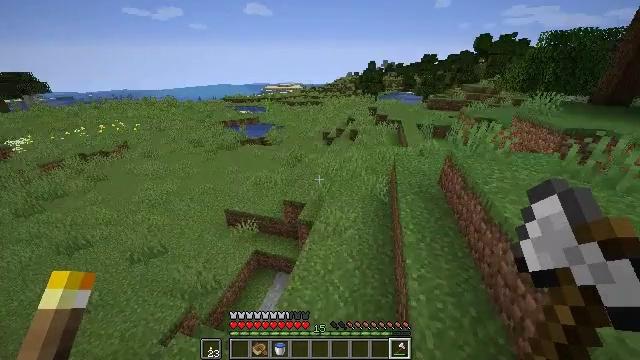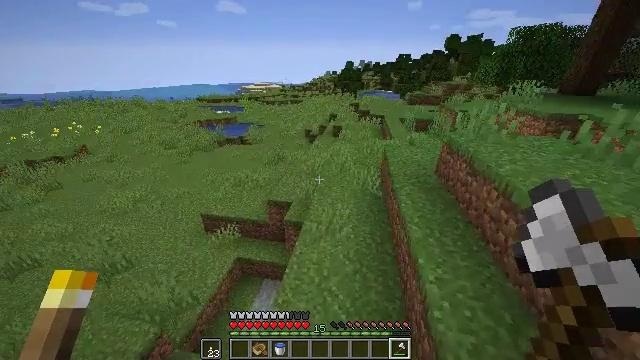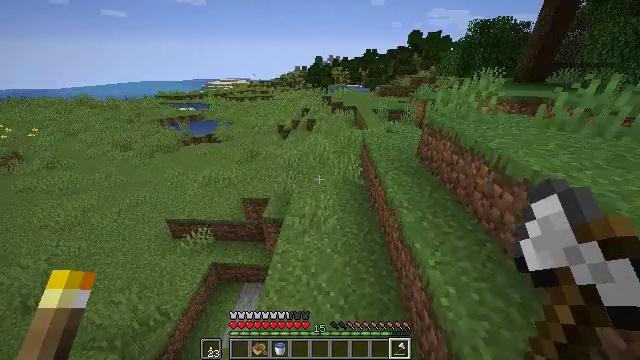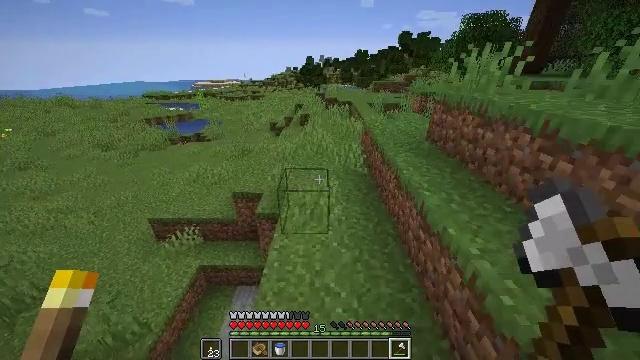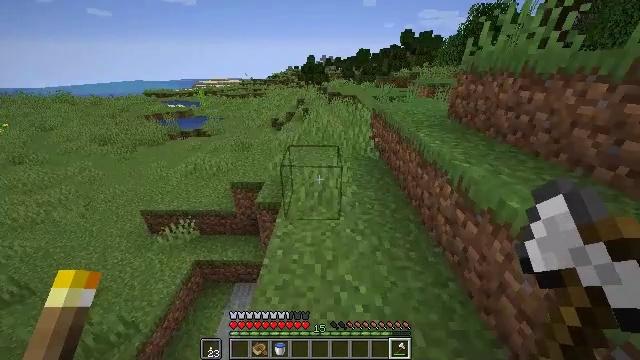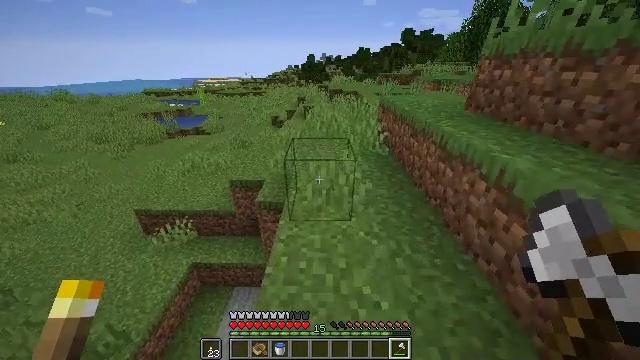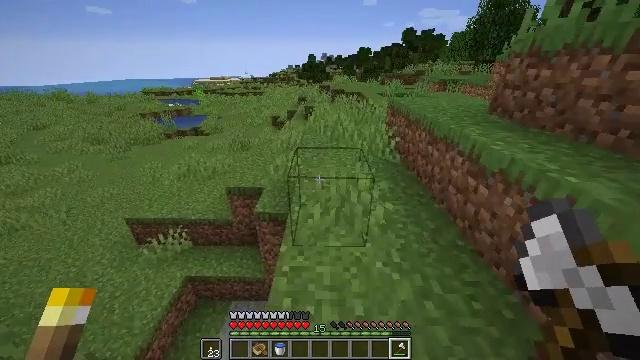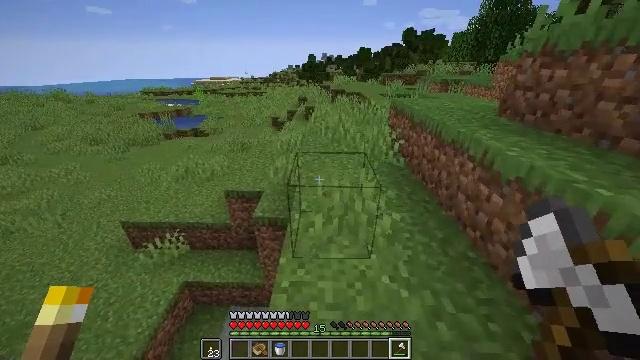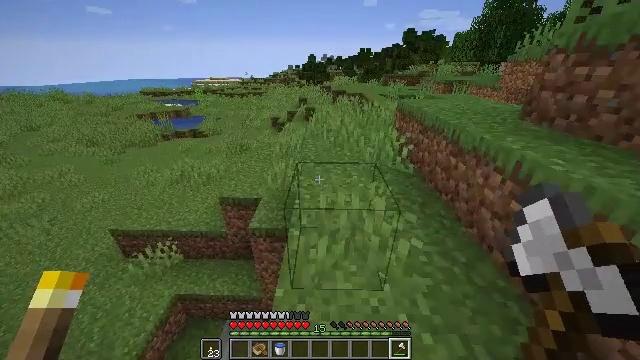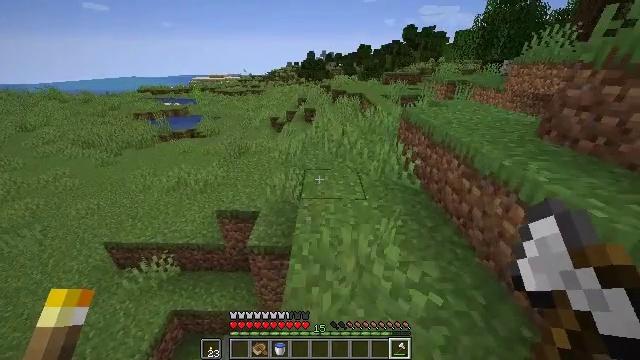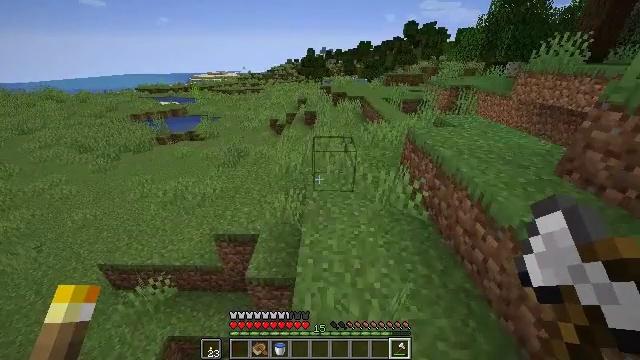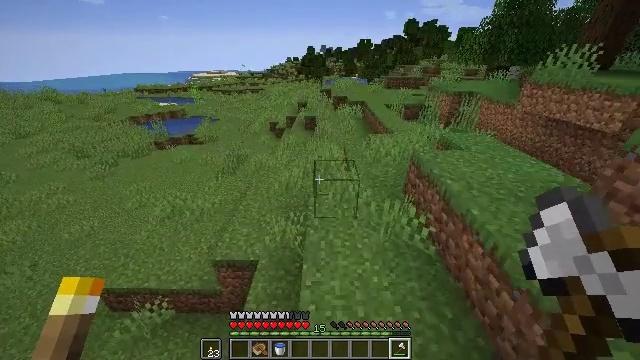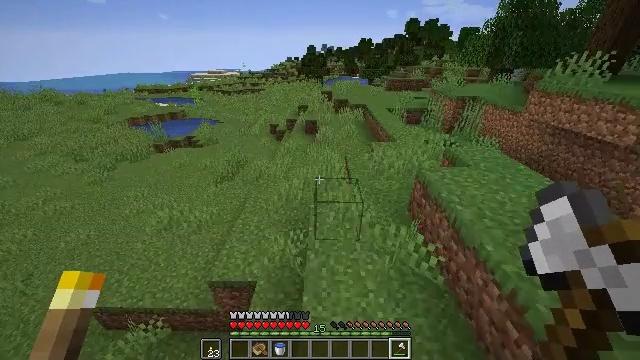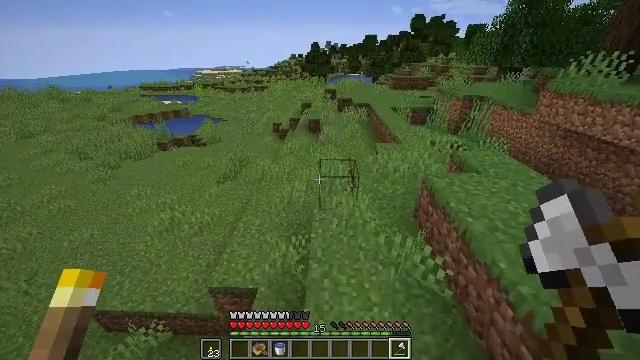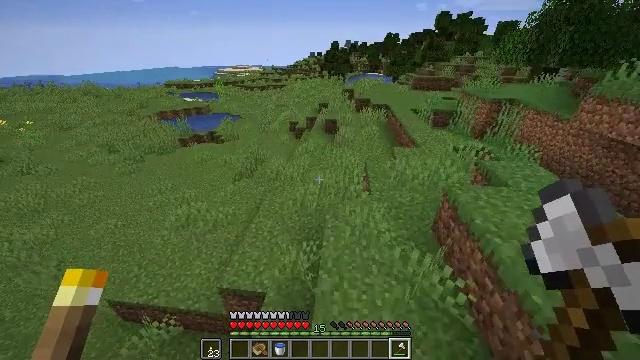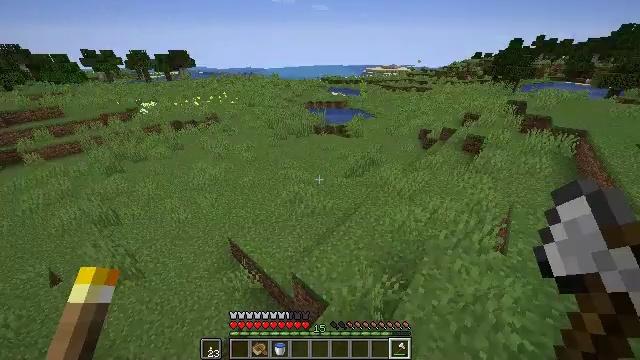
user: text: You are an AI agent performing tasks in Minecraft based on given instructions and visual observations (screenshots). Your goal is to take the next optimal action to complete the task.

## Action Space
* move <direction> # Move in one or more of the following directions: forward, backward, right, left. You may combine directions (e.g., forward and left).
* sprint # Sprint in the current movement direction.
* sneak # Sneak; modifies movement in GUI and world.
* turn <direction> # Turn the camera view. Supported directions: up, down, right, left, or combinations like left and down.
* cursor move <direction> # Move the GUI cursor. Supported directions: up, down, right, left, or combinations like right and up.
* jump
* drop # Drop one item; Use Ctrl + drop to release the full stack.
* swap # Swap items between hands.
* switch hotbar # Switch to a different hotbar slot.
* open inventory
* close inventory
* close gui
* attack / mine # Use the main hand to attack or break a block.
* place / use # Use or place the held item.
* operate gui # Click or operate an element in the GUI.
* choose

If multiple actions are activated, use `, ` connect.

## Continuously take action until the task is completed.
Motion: motion action
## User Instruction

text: Kill mobs.
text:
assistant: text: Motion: move forward, sprint, turn right
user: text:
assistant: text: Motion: move forward, sprint, turn right
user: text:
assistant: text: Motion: move forward, sprint, turn right
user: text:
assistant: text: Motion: move forward, sprint
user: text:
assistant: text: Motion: move forward, sprint
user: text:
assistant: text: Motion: move forward, sprint
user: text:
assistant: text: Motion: move forward, sprint
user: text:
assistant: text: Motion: move forward, sprint
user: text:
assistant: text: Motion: move forward, sprint, jump
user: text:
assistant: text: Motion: move forward, sprint, jump
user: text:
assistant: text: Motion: move forward, sprint, jump
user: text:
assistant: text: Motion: move forward, sprint, jump
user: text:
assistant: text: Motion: move forward, sprint
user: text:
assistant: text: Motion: move forward, sprint, turn left
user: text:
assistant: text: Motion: move forward, sprint, turn left
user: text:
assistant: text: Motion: move forward, sprint, turn left and up
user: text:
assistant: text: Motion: move forward, sprint, turn left and up
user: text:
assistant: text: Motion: move forward, sprint
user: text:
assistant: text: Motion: move forward
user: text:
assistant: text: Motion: move forward
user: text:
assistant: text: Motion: move forward
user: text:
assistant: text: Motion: move forward
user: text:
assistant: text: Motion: move forward, turn right
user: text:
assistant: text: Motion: move forward, turn left
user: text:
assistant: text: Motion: move forward, sprint, turn left and up
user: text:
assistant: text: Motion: move forward, sprint, turn left
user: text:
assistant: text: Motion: move forward, sprint, turn left
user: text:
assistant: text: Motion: move forward, sprint, turn left and up
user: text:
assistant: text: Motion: move forward, sprint, turn left and up
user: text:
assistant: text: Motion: move forward, sprint, turn left